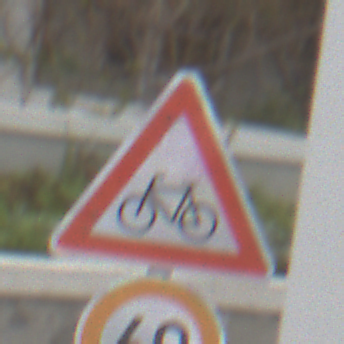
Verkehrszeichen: RadverkehrRechts
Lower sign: Geschwindigkeit60
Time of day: Midday
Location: Outdoor (Urban)
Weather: Overcast
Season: NotSpecified
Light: Natural